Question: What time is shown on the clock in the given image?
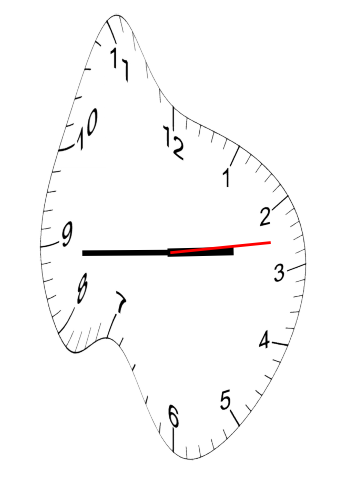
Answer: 02:44:13